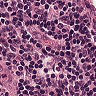
Metastatic tissue present: no